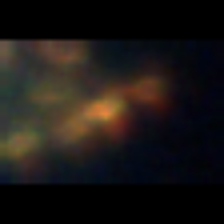
Taxon: Chaetoceros
Group: Diatoms